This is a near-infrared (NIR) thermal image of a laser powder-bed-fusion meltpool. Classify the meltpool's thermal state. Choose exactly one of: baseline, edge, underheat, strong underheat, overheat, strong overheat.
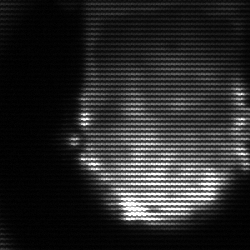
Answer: baseline